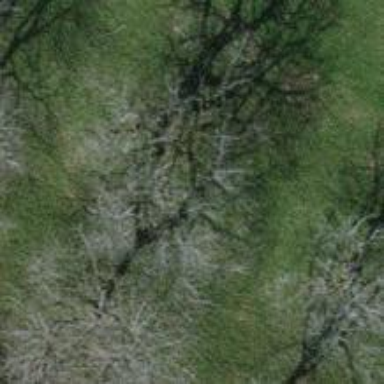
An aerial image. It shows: Row of trees in natural setting.